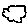
Label: cloud